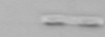
Label: Leptocylindrus